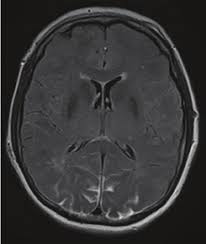
Label: notumor